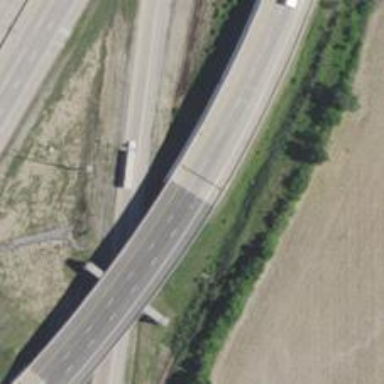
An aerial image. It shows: Bridge over motorway.